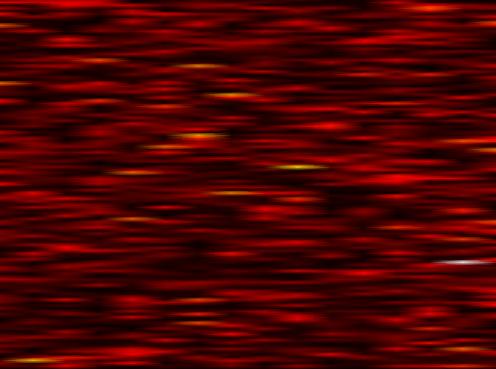
Label: FBMC